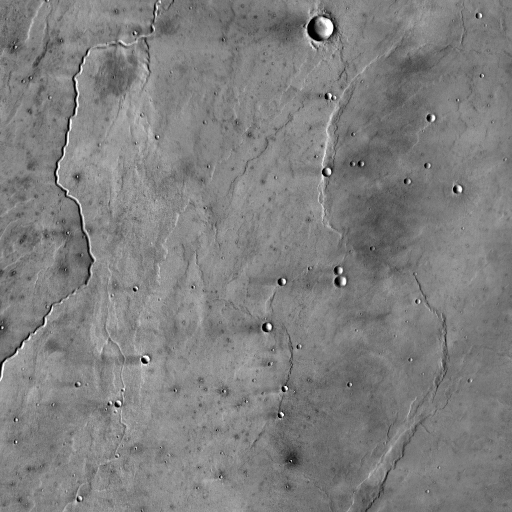
Crater classes present: Background, Other, Buried